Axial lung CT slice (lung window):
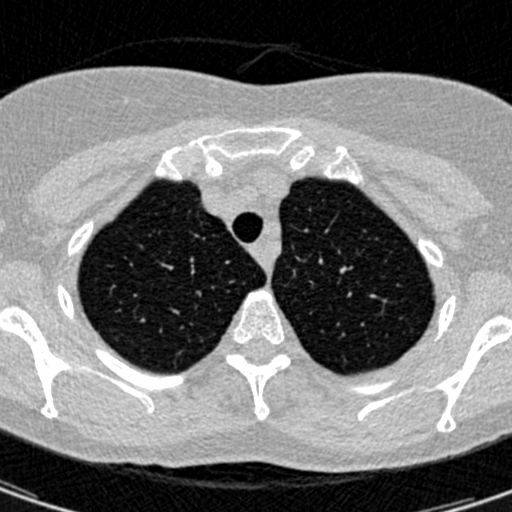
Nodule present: no